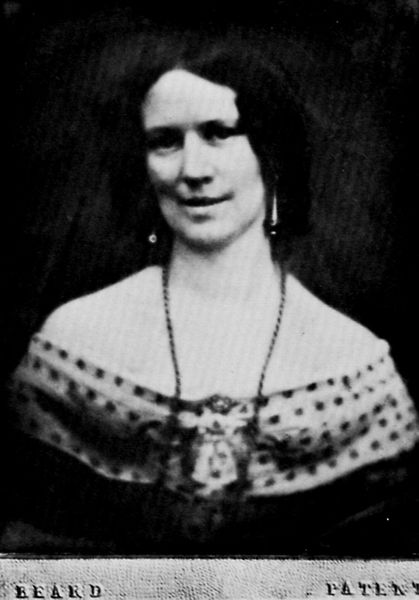
Titel: Eine Dame
Künstler: Richard Beard
Schlagwörter: blau, dunkel, haut, schatten, weiß, ausschnitt, frau, grau, haar, hintergrund, kleid, mund, nase, ohrring, schmuck, schwarz, stirn, blick, dame, muster, schleife, alt, jung, augen, gesicht, kleidung, kragen, bildnis, hals, portrait, porträt, hütte, gewand, haare, stoff, ohrringe, augenbrauen, brosche, brustbild, dekoltee, england, frontal, kinn, knopf, kontrast, lippen, mittelscheitel, perlen, scheitel, schultern, lächeln, spanien, schrift, wangen, kette, inschrift, büste, mimik, streifen, palme, augenbraue, oberkörper, lächelnd, perlenkette, decolleté, halskette, unscharf, foto, fotografie, photographie, punkte, name, schulterfrei, schild, druck, schwarz weiss, buchstaben, tupfen, beschriftung, orden, photo, halbfigurig, verschwommen, wangenknochen, frauenbildnis, viktorianisch, dekolltee, fröhlich, fotographie, aufnahme, prägung, unschärfe, schearz, nadar, beard, porträtfotografie, frontalaufnahme, heard, irrsinn, patent, pathologie, portär, polaroid, scharzer hintergrund